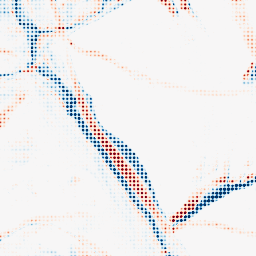
Category: morphological
Decomposition family: morphological_rect
Decomposition parameters: operation: average
width: 20
height: 10
Upsampling method: sinc_hamming
Upsampling parameters: scale: 8
kernel_size: 4
Upsampling scale: 8